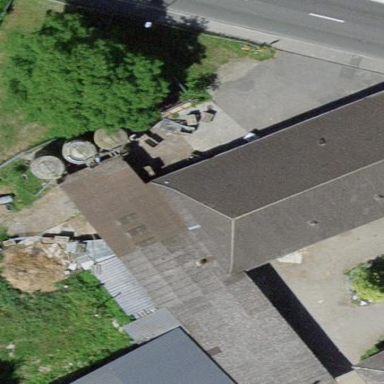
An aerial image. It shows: Rural barn.